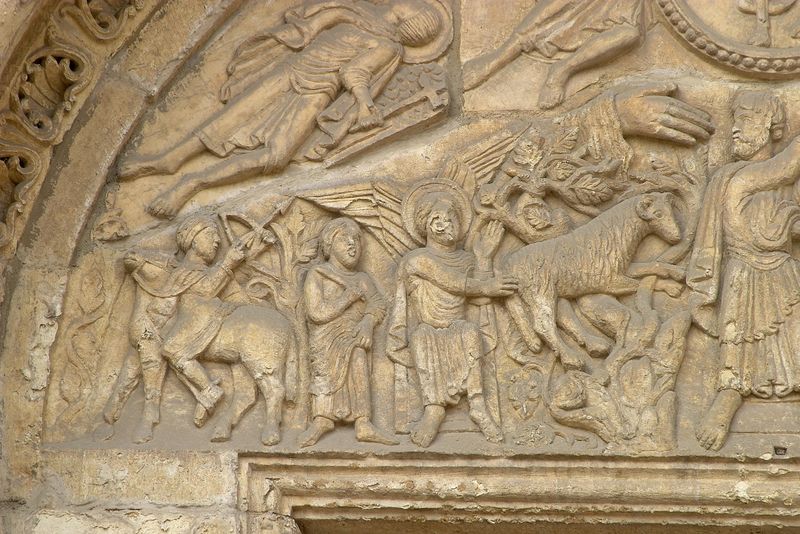
Titel: San Isidoro in León
Standort: Léon, S. Isodoro (EU - E)
Schlagwörter: baum, flügel, gott, hand, kampf, mann, menschen, finger, haar, marmor, mund, männer, tier, ornament, mensch, stein, kirche, auge, gewand, pflanzen, kreis, pferd, engel, ranken, relief, ecke, bogen, giebel, türe, tor, foto, lamm, schaf, kreuz, kugel, jagd, fries, portal, heiligenschein, zentaur, heilig, pfeil, ziege, gral, tympanon, romanisch, jagdmotiv, über, hand gottes, määnner, gebaeude, rre, schuetze